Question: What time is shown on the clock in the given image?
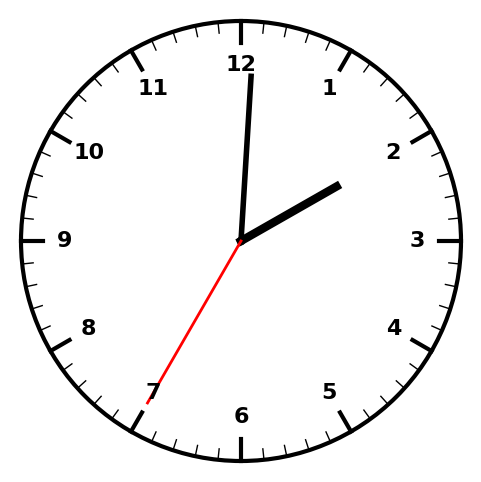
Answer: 02:00:35